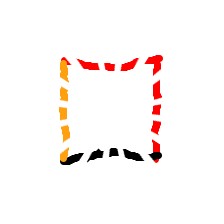
Shape: square